Field crop: maize
Growth stage: 1
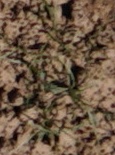
Species: lolium